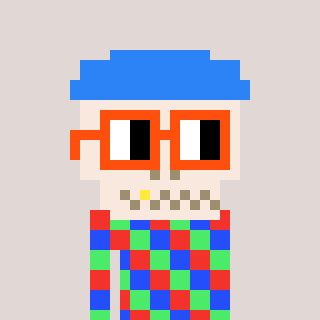
a pixel art character with square orange glasses, a skeleton-hat-shaped head and a red-colored body on a warm background